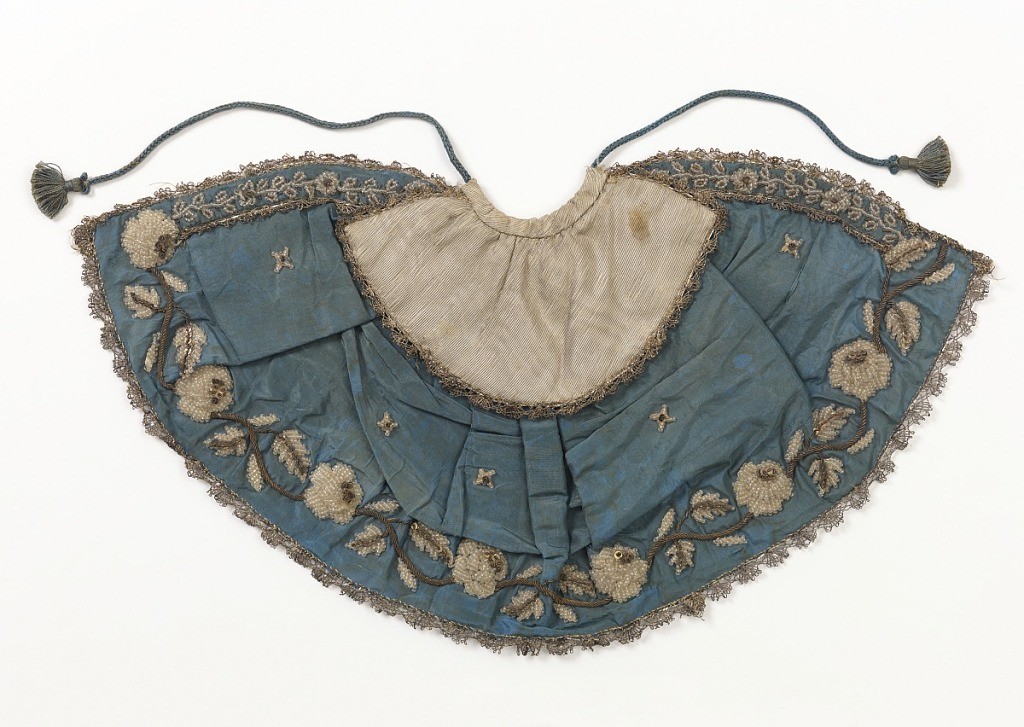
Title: Cape for an ecclesiastical figurine
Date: mid-19th century
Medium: silk, metallic yarns, glass beads Technique: ribbed plain weave, moire finish, embroidered; bobbin lace; lined with voile
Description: Small cape for an ecclesiatic figure, the "Bambino". Blue moire with silver moire collar. Edged with silver lace. Embroidered vine design along edge with gold cord and sequins and white glass beads. Lined with pale blue silk voile.